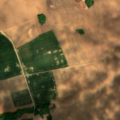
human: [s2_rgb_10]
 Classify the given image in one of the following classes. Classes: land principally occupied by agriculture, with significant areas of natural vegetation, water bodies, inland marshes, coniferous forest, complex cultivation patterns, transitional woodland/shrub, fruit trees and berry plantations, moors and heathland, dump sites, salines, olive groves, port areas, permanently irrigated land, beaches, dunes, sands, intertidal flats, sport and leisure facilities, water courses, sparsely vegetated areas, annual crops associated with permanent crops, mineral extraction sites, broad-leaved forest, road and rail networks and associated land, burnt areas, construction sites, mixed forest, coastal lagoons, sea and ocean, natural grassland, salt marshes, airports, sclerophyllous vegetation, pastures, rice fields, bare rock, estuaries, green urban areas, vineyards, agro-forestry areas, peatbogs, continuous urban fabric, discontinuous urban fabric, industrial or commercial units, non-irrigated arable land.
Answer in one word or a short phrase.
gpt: non-irrigated arable land, complex cultivation patterns, land principally occupied by agriculture, with significant areas of natural vegetation